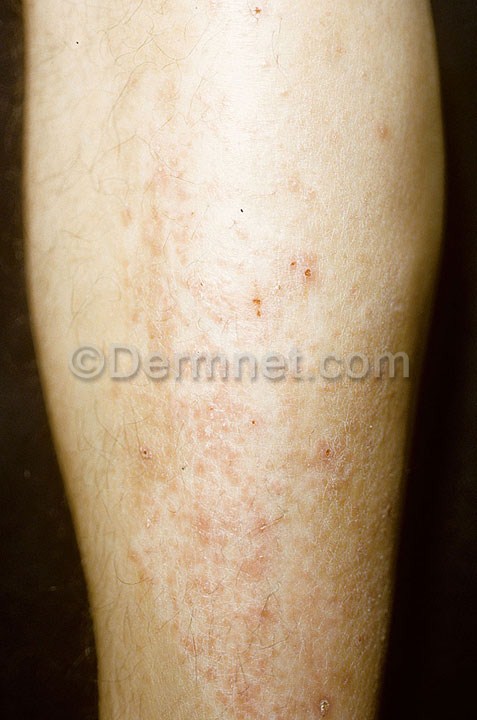
Disease: Eczema Photos